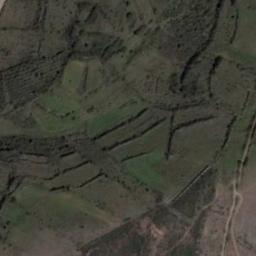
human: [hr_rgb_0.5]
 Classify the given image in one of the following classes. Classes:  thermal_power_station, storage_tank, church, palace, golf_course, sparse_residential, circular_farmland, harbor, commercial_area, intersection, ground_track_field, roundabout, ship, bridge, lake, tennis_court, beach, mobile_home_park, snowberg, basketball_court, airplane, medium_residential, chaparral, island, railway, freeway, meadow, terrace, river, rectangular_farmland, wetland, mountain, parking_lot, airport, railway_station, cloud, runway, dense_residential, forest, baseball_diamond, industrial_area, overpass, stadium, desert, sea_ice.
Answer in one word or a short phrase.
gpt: terrace